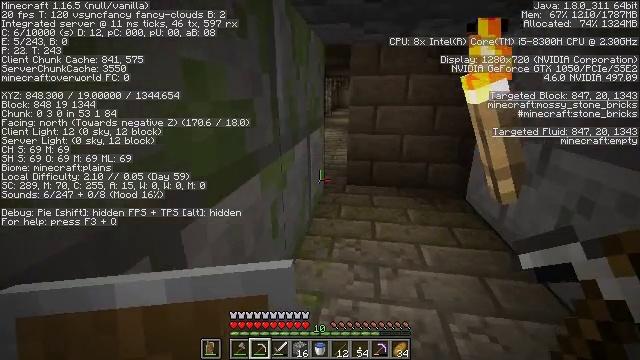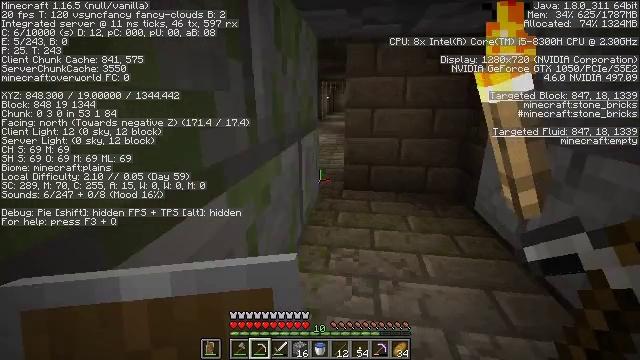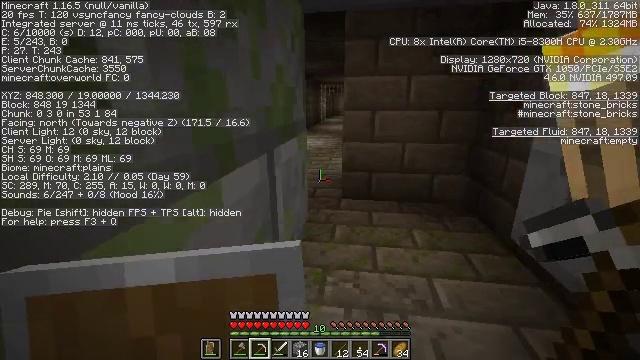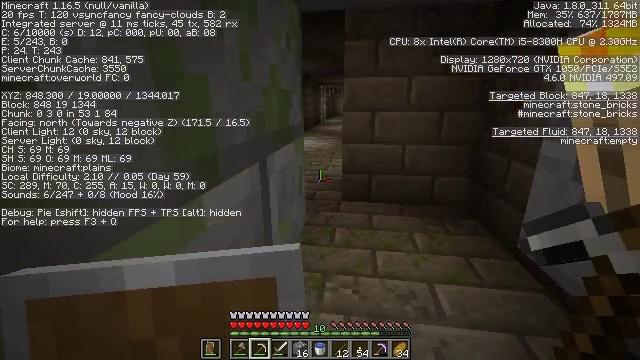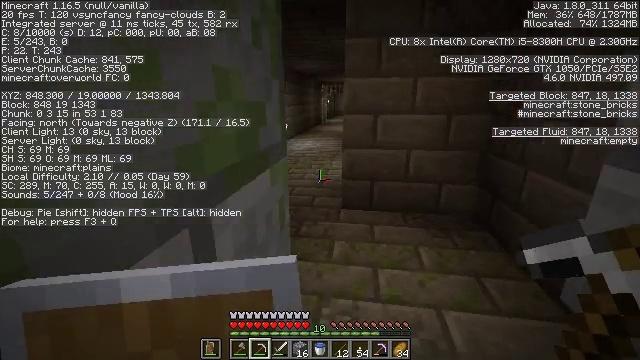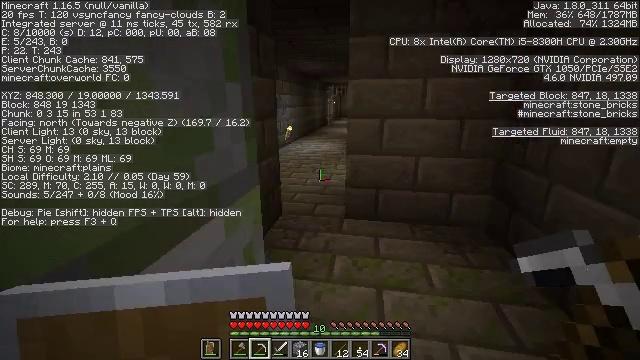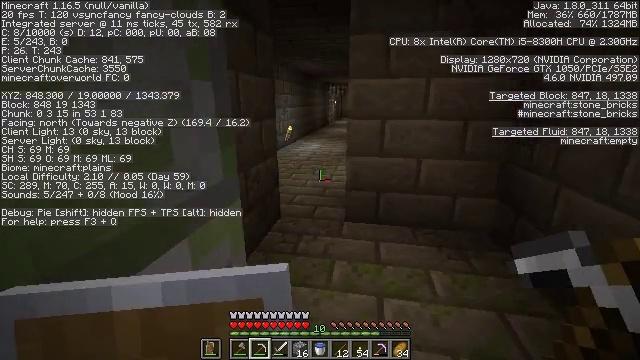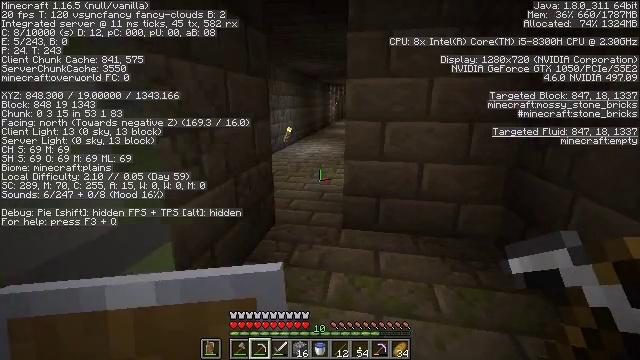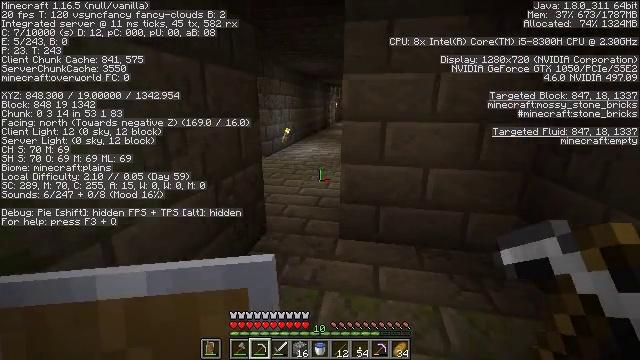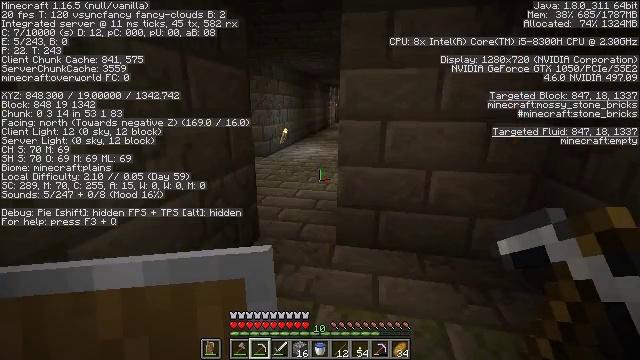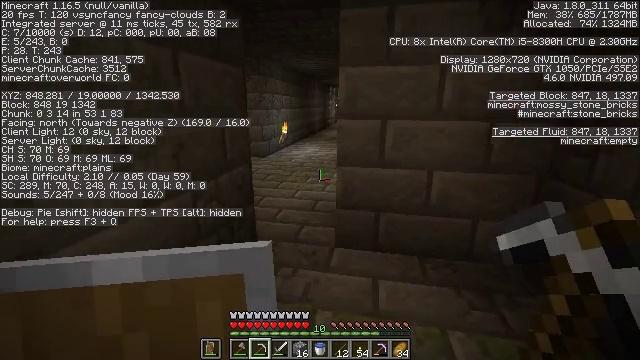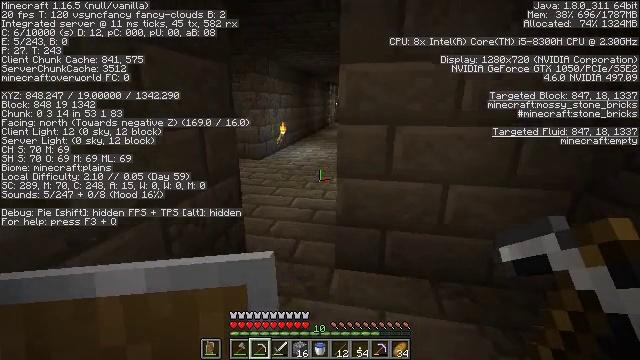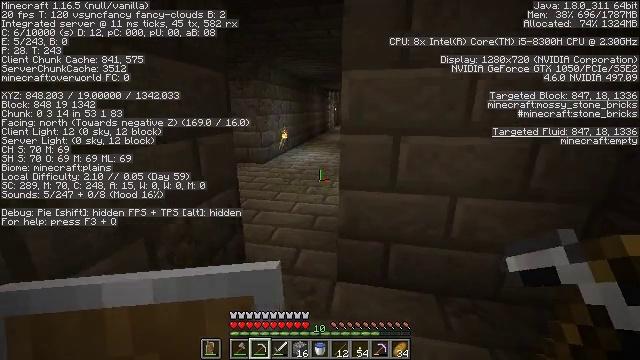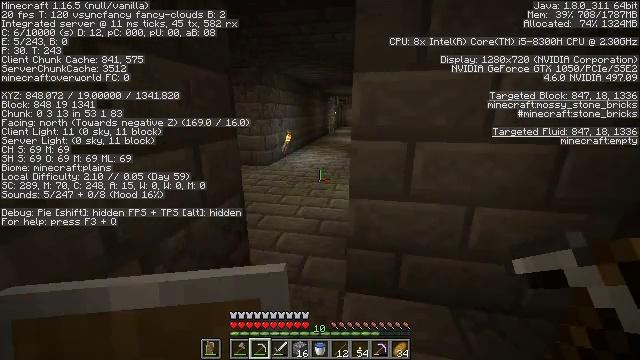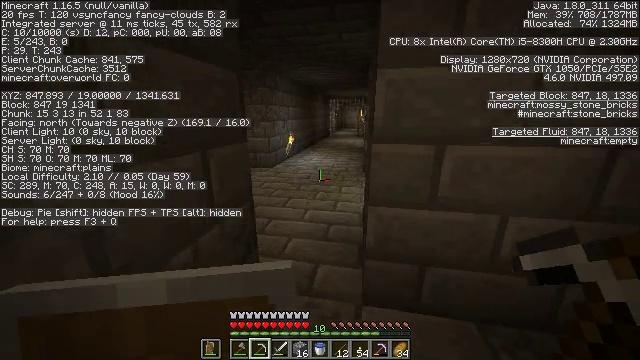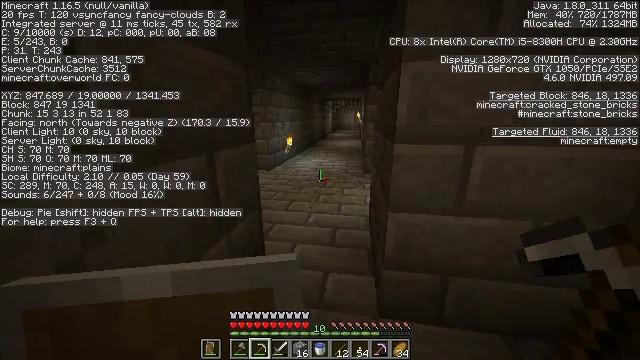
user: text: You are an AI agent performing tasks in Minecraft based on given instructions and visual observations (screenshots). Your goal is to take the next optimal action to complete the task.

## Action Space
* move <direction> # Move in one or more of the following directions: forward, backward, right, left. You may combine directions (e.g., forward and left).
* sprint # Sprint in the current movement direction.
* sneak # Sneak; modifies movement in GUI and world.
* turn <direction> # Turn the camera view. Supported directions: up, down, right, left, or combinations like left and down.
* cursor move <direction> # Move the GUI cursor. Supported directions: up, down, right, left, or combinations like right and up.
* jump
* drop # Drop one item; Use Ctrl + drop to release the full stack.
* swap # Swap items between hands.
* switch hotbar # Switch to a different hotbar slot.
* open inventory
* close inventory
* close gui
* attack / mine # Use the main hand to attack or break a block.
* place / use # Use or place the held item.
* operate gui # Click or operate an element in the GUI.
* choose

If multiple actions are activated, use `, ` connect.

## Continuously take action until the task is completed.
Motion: motion action
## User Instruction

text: Gather the iron door by mining it.
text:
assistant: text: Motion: move forward
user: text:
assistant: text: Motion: move forward
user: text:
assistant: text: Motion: move forward
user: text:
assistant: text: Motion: move forward
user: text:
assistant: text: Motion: move forward, turn left
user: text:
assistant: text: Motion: move forward
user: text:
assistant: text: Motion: move forward
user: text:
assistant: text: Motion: move forward, sprint
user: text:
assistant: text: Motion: move forward, sprint
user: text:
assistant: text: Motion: move forward, sprint
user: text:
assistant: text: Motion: move forward, sprint
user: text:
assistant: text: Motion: move forward, sprint
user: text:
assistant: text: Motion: move forward and move left, sprint
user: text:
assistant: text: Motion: move forward and move left, sprint
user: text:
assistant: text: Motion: move forward and move left, sprint, turn right
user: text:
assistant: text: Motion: move forward and move left, sprint
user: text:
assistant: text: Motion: move forward and move left, sprint
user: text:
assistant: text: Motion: move forward, sprint, turn right
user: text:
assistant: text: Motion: move forward, sprint
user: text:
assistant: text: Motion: move forward, sprint
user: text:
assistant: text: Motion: move forward, sprint
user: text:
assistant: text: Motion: move forward, sprint
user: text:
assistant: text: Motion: move forward, sprint, turn right
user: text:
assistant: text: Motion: move forward, sprint, turn right
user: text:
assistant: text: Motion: move forward, sprint, turn right
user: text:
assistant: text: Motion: move forward, sprint, turn right
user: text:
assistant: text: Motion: move forward and move left, sprint, turn right
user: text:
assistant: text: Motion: move forward and move left, sprint, turn right
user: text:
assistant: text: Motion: move forward and move left, sprint, turn right
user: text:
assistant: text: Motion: move forward and move left, sprint, turn right